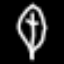
Label: leaf